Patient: sex M, age 71
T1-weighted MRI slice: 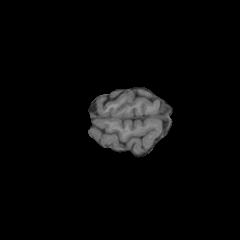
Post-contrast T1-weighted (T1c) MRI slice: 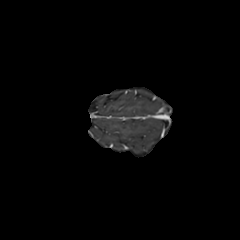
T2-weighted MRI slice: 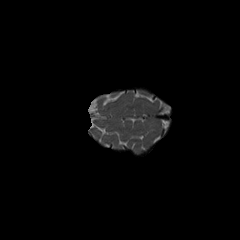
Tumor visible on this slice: no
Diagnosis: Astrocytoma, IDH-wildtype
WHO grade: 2